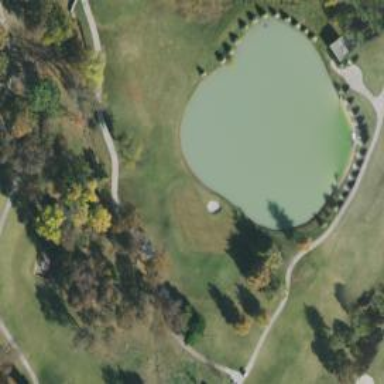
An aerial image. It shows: View of golf hole.